Question: I am working with a trackbar that has a value of 0 to 100. In my code automatic = 0 that you see in the image below.
What i am trying to accomplish is that any number below 35 should change the labels (lableFS) forcolor to red, while any number above that should change the labels forecolor to green. I have that working fine, however the exception here should be that if the value of the trackbar is 0 or even if the labelFS text is set to "Automatic", then the labelFS forecolor should be black. Below is a gif image that will show you exactly what i mean, as well as my current code.
Thank you in advance for any help!

I know its a simple issue, however i have tried numerous ways and i cant seem to find what is stopping it from changing to black.
'''
private void fanSlider_Scroll(object sender, EventArgs e)
{
lblFS.Text = "" + fanSlider.Value * 5;
if (lblFS.Text == "0")
{
lblFS.Text = "Automatic";
}
int value;
if (Int32.TryParse(lblFS.Text, out value))
{
if (value <= 35)
{
lblFS.ForeColor = System.Drawing.Color.Red;
}
if (value > 35)
{
lblFS.ForeColor = System.Drawing.Color.Green;
}
if (value == 0)
{
lblFS.ForeColor = System.Drawing.Color.Black;
}
}
}
'''
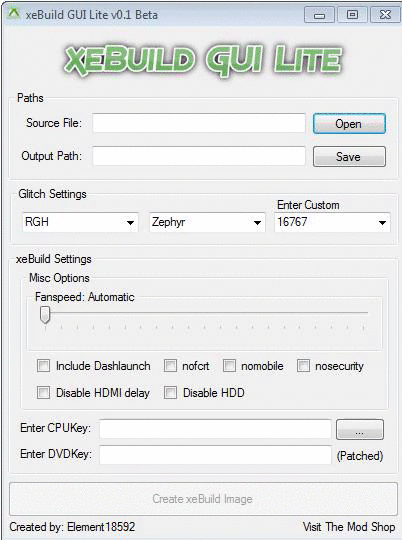
Answer: I think what is happening here is that whenever the bar is at 0 you set its text to 'Automatic', and then afterwards you try to change its color checking if its text is 0 but since you have already changed it to 'Automatic' the condition will always be false...
Try this:
'''
private void fanSlider_Scroll(object sender, EventArgs e)
{
lblFS.Text = "" + fanSlider.Value * 5;
if (lblFS.Text == "0")
{
lblFS.Text = "Automatic";
lblFS.ForeColor = System.Drawing.Color.Black;
}
int value;
if (Int32.TryParse(lblFS.Text, out value))
{
if (value <= 35)
{
lblFS.ForeColor = System.Drawing.Color.Red;
}
if (value > 35)
{
lblFS.ForeColor = System.Drawing.Color.Green;
}
}
}
'''